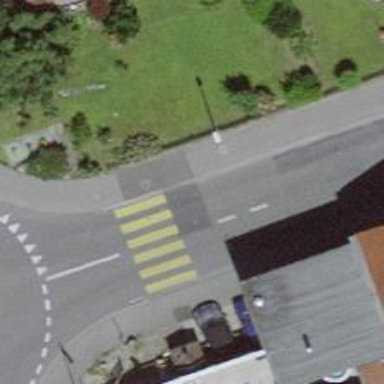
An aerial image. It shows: Uncontrolled zebra crossing on the road.